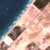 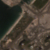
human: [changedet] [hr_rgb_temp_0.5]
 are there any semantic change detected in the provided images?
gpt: An artificial peninsula was made along the coast.